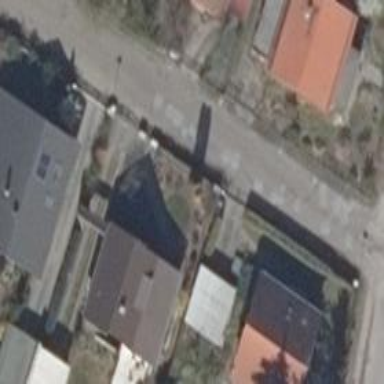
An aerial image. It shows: Driveway leading to service road.